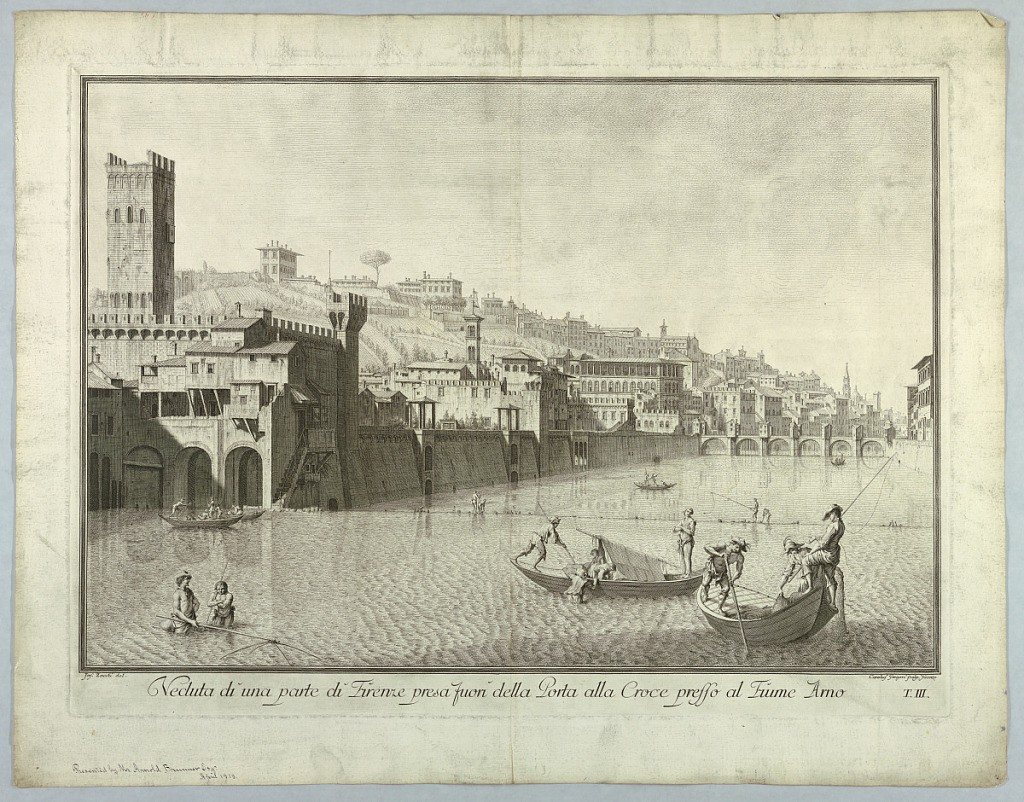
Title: View of the Northeastern Quarter of Florence, North of the Arno, Plate 3 from "Scelta di XXIV Vedute delle principali contrade, piazze, chiese, e palazzi della Città di Firenze"
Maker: Carlo Gregori, Italian, 1719 - 1759
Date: ca. 1743
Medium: Etching on paper
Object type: Print
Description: Shown from a point somewhat south of the torre della Zecca vecchia. Bottom margin: "Jos. Zocchi del." "Veduta di una parte di Firenze presa fuori della Porta alla Croce presso al Fiume Arno." "Carolus Gregori sculp. Firenze." "T.III."